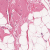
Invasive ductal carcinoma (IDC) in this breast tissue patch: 0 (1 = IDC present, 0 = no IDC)